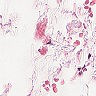
Metastatic tissue present: no